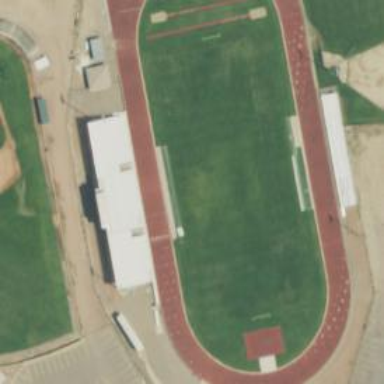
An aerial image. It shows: Stadium designed for American football and track & field sports activities.